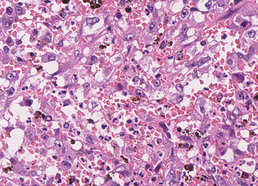
Tumor epithelial tissue: yes
Tumor-associated stroma tissue: no
Normal tissue: no